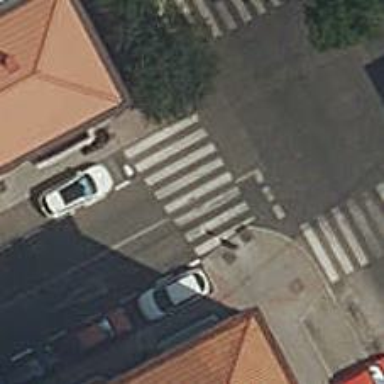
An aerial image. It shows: Uncontrolled zebra crossing on the road.